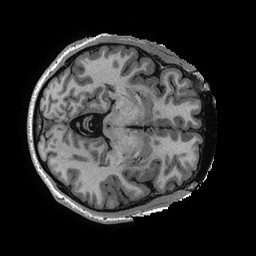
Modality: T1w
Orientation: axial
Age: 49
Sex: male
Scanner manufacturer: ge
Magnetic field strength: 3 T
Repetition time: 0.006952 s
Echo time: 0.00292 s